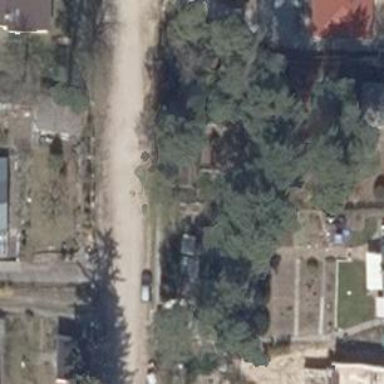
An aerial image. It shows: Residential road.